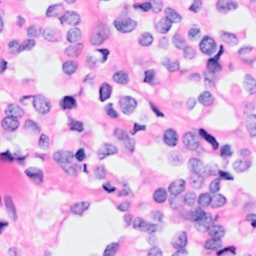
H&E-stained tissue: Breast